Field crop: maize
Growth stage: 2
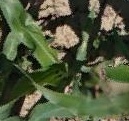
Species: maize